Question: Im currently creating a Windows Form Application where I want to get data from a database that will be synchronized to as many target databases that I can find in a specific table.
To do so, I made a 'TabControl' inside my 'Form 1' with 'TabPages' created pragmatically for every target db. For each 'TabPage' I create a DataGridview to store the data and I let the user select the records they want to synchronize.
'''
foreach (DataRow row in targetDatabases.Rows)
{
//Checking for target databases that aren't Master
if (int.Parse(row["IS_MASTER"].ToString()) == 0)
{
//Creating a new TabPage for every target found in the Table
TabPage newPage = new TabPage(row["CODE"].ToString());
// I'm not sure if this should be
newPage.Parent = tabControl;
// or tabControl.Controls.Add(newPage)
//Creating a new DataGridView for every target found
DataGridView newDgv = new DataGridView();
//Also not sure if this should be
newDgv.Parent = newPage;
//or newPage.Controls.Add(newDgv)
//Setting the DataSource
currDGV.DataSource = Model.getGridViewData(xmlpath, 0);
//Layout settings for the DataGridView
.
.
.
}
}
// Return the TabControl to the View
return tabControl;
'''
No problem untill now.
Now the user can select which records he wants to be synchronized and to which target.
This is what it looks like:

But now, I don't know how to access the data in each 'DataGridView' to save the users selection to a file or to start the synchronization.
I tried something like this:
'''
for (int i = 0; i < targetDatabaseCount; i++)
{
tabPages[targetDatabaseCount] = (TabPage)inputTabControl.GetControl(targetDatabaseCount);
foreach (TabPage tabPage in tabPages)
{
DataGridView tempDgv = //don't know how to get the gridview from the TabPage
}
}
'''
Please be lenient with me as I am an apprentice and this is my first post here :)
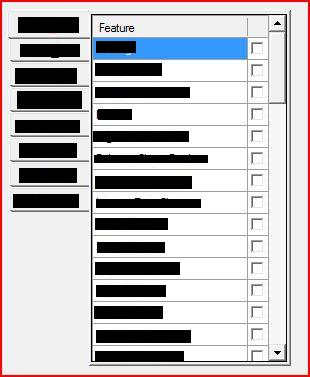
Answer: You could iterate the controls in each tab page and if the control is datagridview you could cast it and use.
Like this:
'''
foreach (TabPage tbp in tbctrl.TabPages)
{
foreach (Control ctrl in tbp.Controls)
{
if (ctrl is DataGridView)
{
DataGridView newDgv = (DataGridView)ctrl;
string strValue = newDgv.Rows[0].Cells[0].Value.ToString();
}
}
}
'''